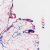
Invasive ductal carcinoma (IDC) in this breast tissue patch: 0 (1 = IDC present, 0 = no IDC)